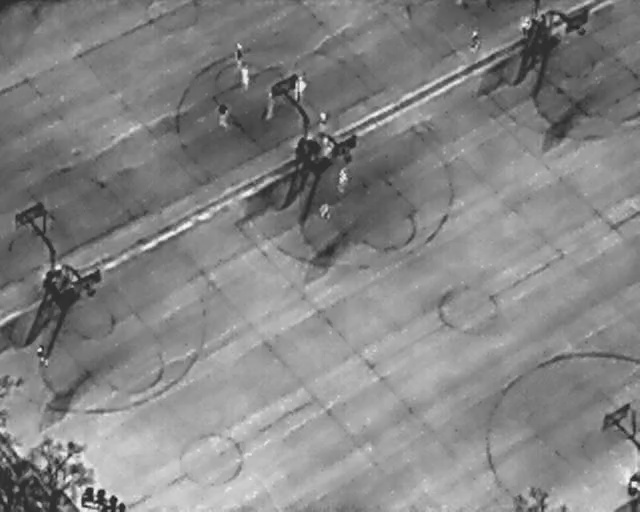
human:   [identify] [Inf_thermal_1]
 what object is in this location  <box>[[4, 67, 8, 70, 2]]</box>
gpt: <ref>1 medium person at the left</ref>